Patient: sex F, age 63
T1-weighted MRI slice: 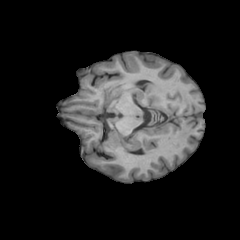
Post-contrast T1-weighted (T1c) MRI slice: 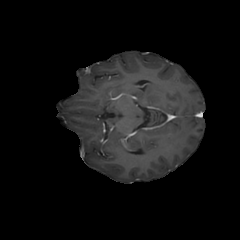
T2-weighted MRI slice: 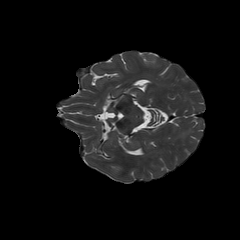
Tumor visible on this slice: no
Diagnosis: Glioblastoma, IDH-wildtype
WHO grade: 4